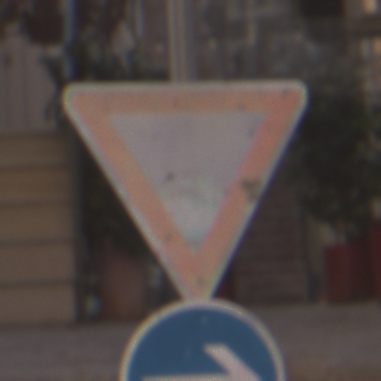
Verkehrszeichen: VorfahrtGewaehren
Zusatzzeichen unten: VorgeschriebeneFahrtrichtungHierRechts
Umgebung: Outdoor, Urban
Tageszeit: MorningAfternoon
Wetter: Clear
Licht: Natural
Jahreszeit: NotSpecified
Kontrast: LowContrast